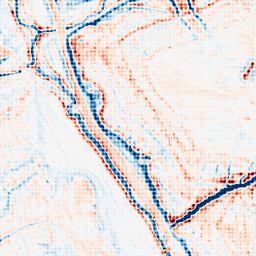
Category: edge_preserving
Decomposition family: bilateral
Decomposition parameters: d: 15
sigma_color: 100
sigma_space: 50
Upsampling method: sinc_blackman
Upsampling parameters: scale: 4
kernel_size: 4
Upsampling scale: 4